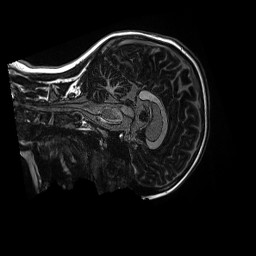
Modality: MP2RAGE
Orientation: sagittal
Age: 11
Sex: female
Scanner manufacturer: siemens
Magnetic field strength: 3 T
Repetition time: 4 s
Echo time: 0.00303 s